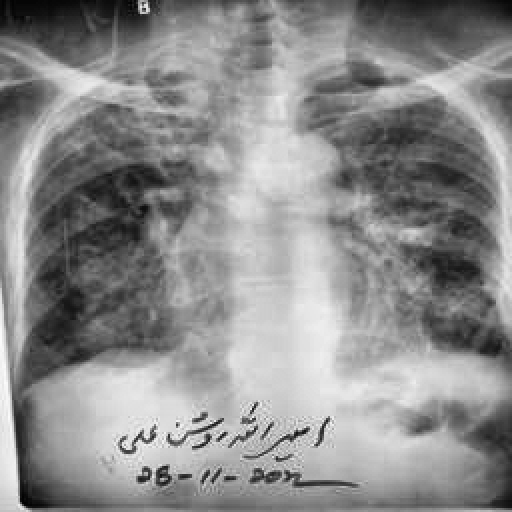
Finding: TUBERCULOSIS